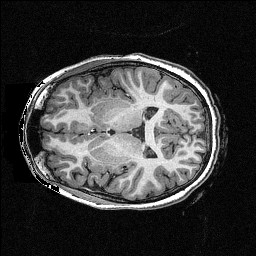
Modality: T1w
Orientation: axial
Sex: female
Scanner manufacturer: siemens
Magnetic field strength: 3 T
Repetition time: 2.3 s
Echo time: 0.00336 s